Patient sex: M
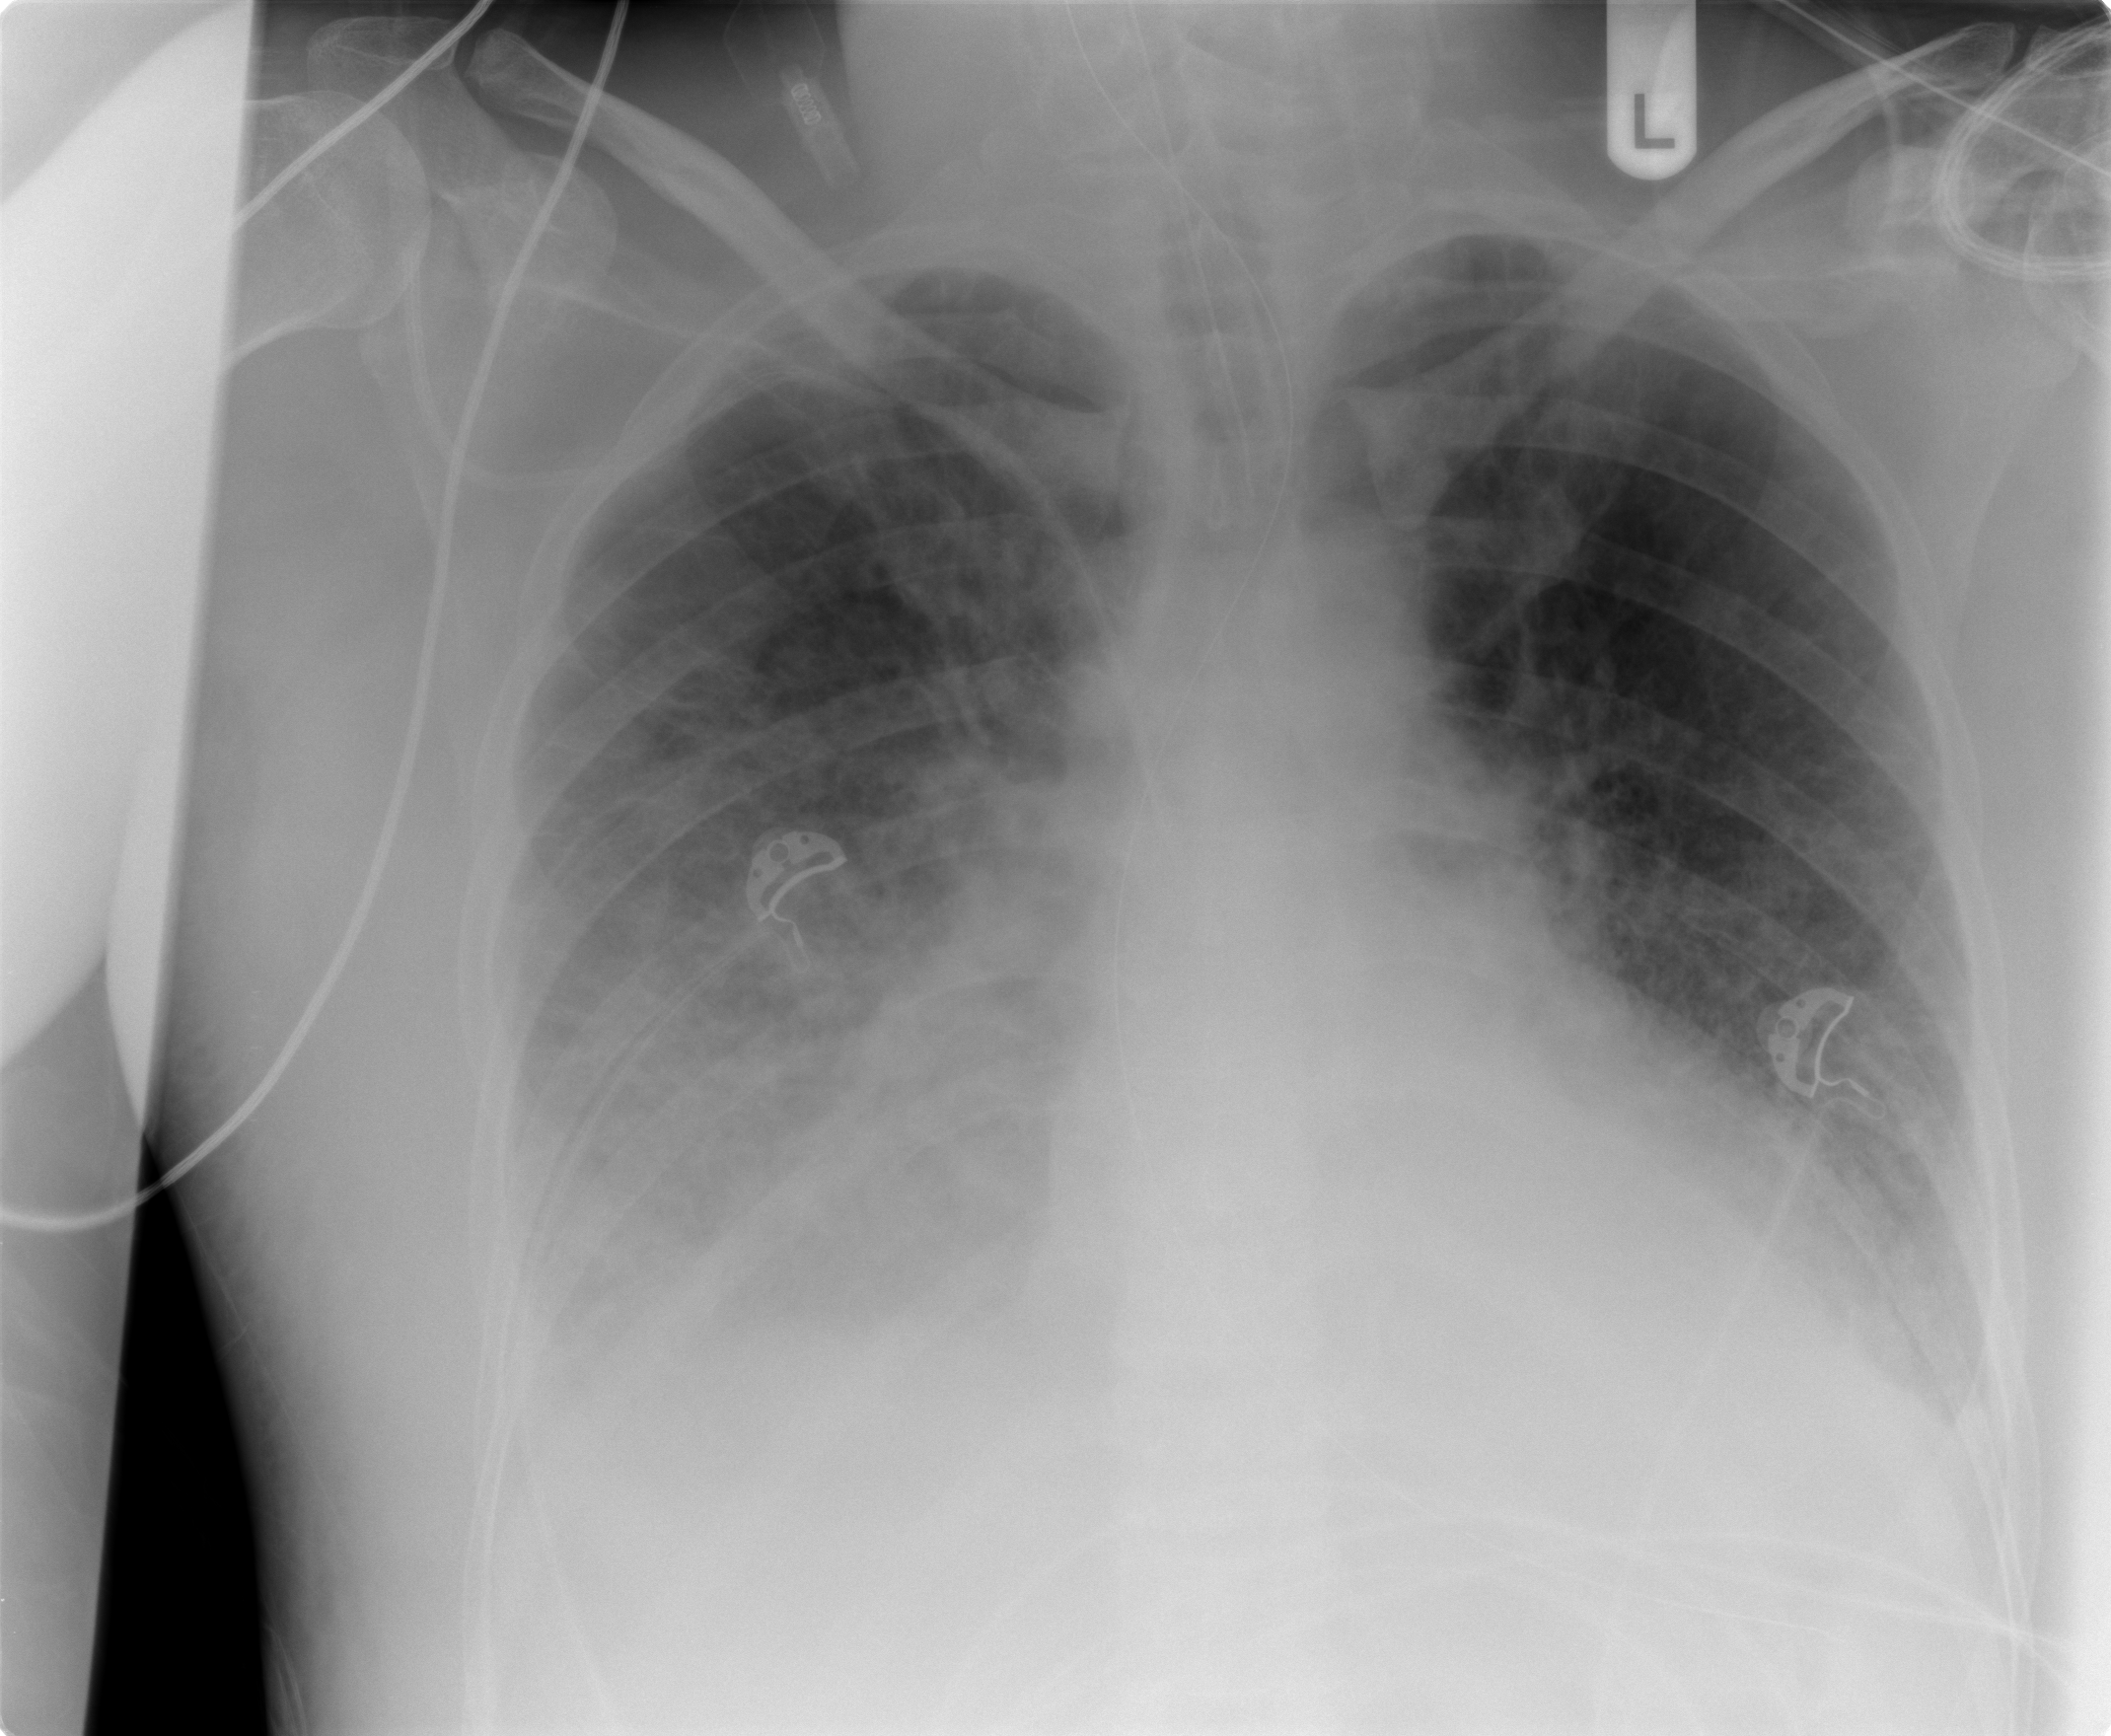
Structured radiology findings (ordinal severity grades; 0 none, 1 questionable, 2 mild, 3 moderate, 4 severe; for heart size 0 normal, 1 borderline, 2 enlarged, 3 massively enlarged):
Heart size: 2
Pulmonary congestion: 2
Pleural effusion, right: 3
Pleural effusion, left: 2
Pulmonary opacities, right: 3
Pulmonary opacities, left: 2
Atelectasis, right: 3
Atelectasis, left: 2